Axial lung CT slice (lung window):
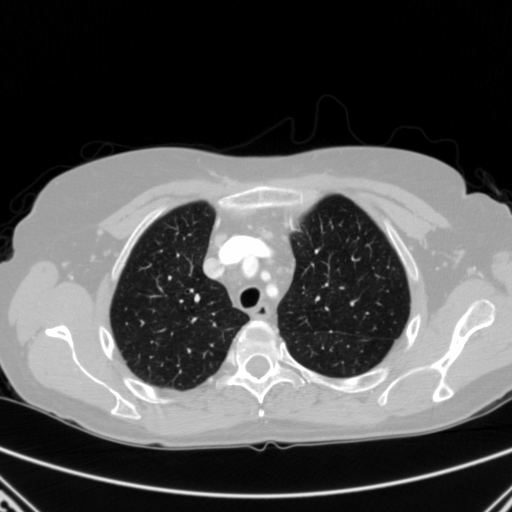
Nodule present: no